Field crop: maize
Growth stage: 1
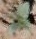
Species: datura